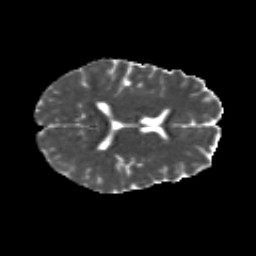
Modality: MD
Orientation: axial
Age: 26
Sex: male
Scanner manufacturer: siemens
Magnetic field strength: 3 T
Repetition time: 8.8 s
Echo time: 0.085 s